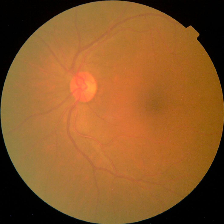
Diabetic retinopathy grade: No DR